Interaction volume radius: 5 \u00c5
Interaction volume height: 15 \u00c5
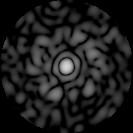
Disorder parameter: 0.8949